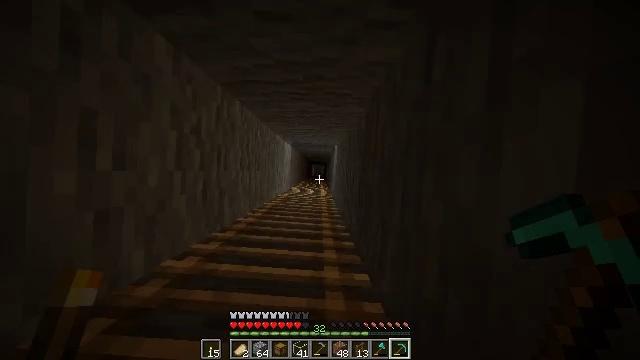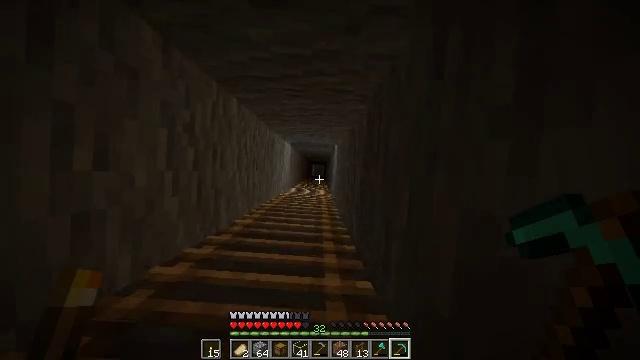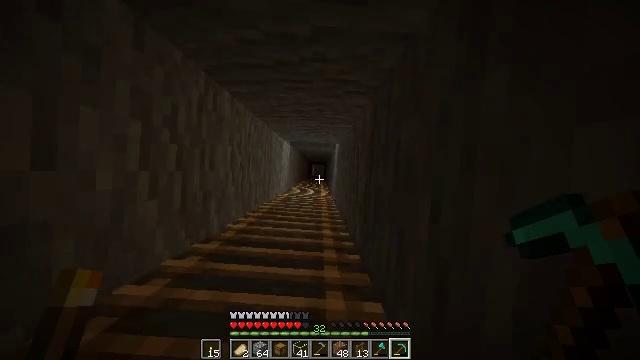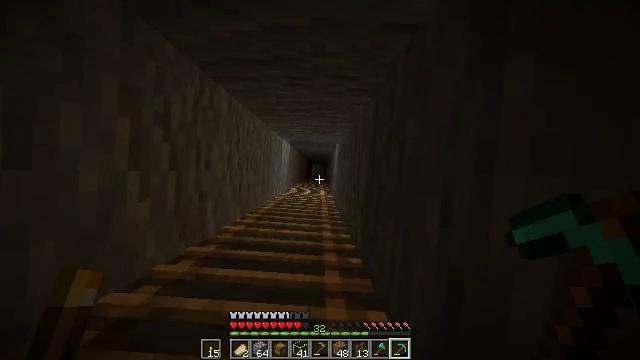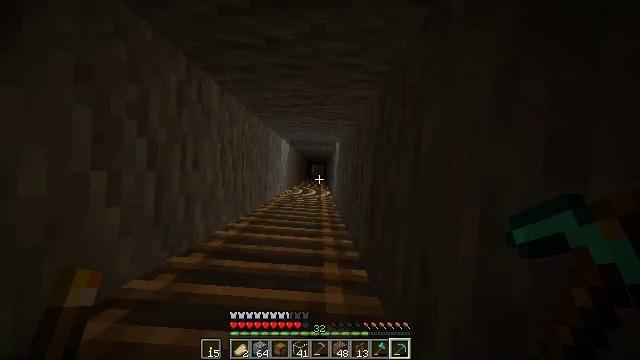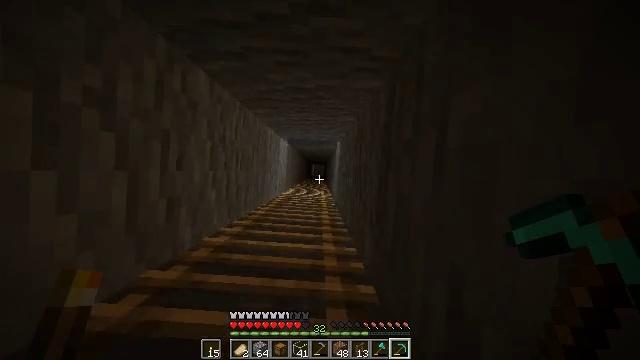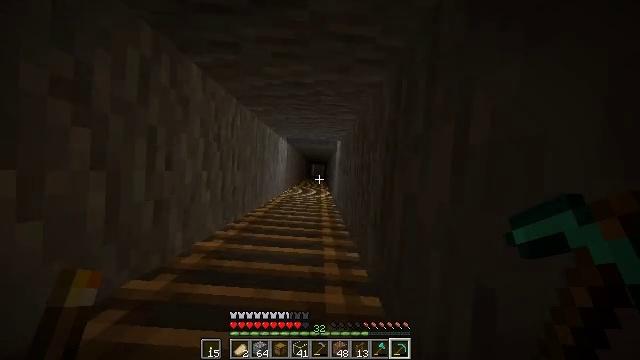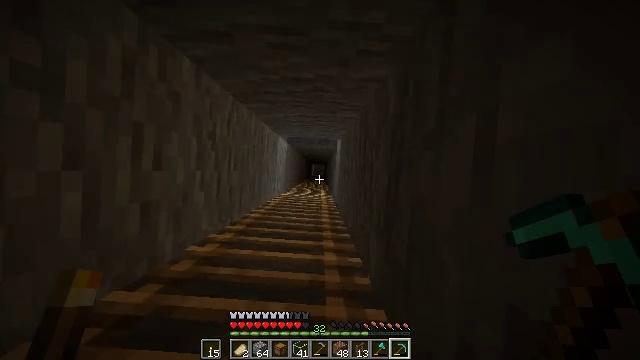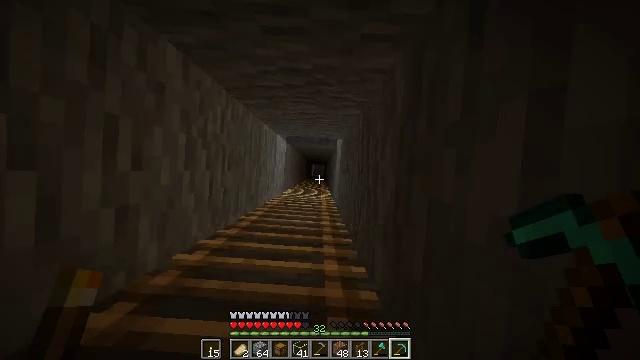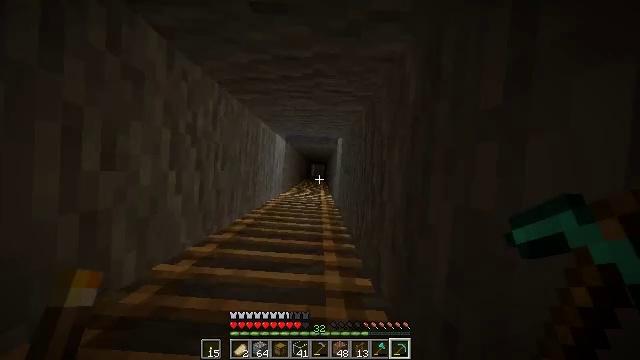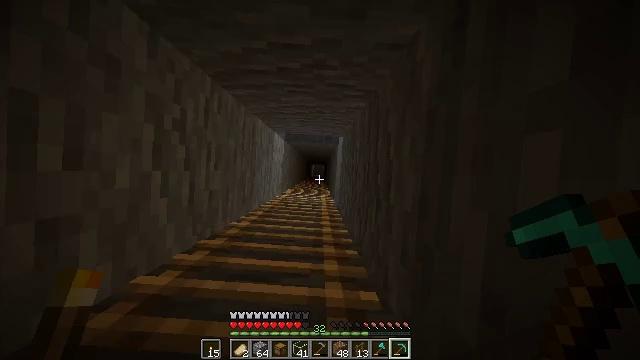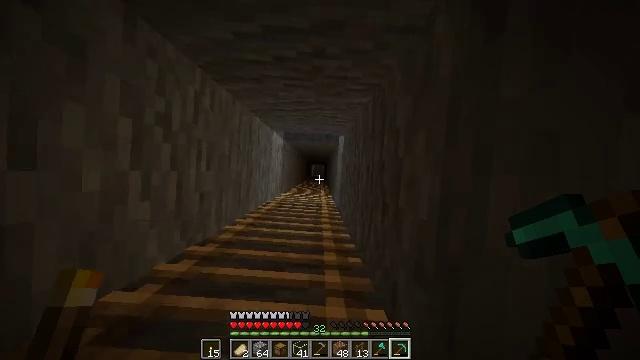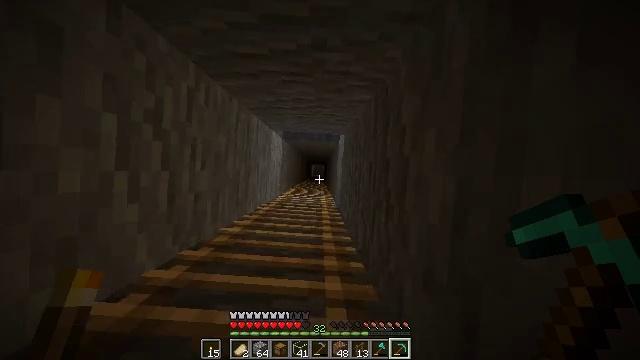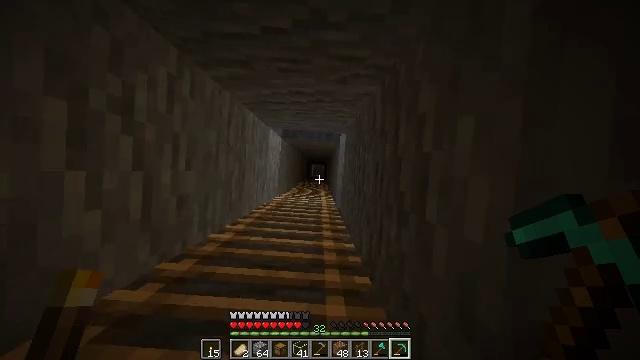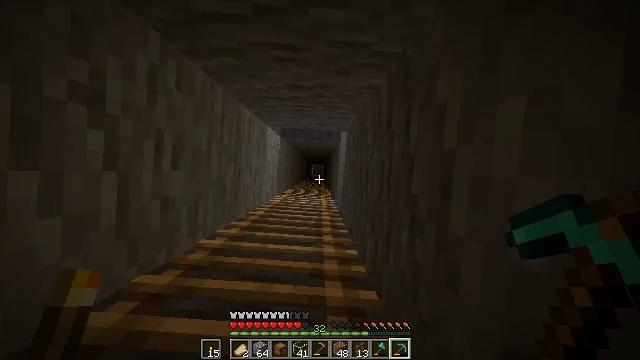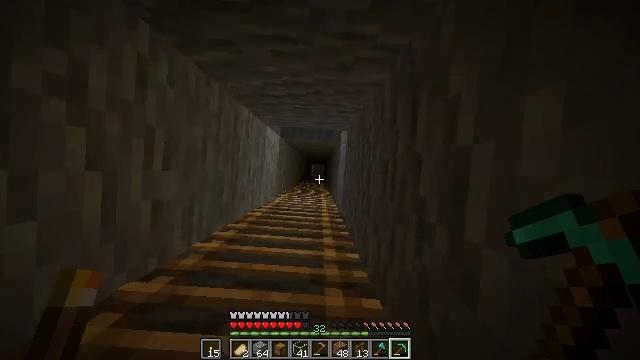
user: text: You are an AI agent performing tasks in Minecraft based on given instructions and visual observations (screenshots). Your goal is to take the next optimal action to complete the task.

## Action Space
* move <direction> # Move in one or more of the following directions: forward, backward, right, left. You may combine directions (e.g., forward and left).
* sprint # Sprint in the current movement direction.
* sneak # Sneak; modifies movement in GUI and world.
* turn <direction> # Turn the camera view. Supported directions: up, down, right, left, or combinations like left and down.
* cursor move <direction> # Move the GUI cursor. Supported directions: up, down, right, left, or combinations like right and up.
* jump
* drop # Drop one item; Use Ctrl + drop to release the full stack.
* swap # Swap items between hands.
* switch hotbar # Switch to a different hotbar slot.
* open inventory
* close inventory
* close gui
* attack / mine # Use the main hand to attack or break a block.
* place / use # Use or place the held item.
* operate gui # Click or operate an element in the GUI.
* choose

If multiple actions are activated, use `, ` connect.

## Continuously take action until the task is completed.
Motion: motion action
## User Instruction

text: craft item air
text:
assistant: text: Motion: move forward
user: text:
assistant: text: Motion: move forward
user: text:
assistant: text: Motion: move forward
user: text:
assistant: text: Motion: move forward
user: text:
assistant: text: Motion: move forward
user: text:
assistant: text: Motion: move forward
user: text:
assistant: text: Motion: move forward
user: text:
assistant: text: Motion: move forward
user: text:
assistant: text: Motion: move forward
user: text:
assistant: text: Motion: move forward
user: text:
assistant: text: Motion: move forward
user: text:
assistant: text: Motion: move forward
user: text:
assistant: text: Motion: move forward
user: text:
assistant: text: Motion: move forward
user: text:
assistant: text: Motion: move forward
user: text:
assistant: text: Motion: move forward
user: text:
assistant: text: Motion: move forward
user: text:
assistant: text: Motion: move forward
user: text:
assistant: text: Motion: move forward
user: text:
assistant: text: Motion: move forward
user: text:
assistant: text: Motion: move forward
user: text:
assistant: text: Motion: move forward
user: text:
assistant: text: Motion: move forward
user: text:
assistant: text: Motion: move forward
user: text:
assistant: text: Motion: move forward
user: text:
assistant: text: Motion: move forward
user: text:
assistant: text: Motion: move forward
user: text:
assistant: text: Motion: move forward
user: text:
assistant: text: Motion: move forward
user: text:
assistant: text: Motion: move forward